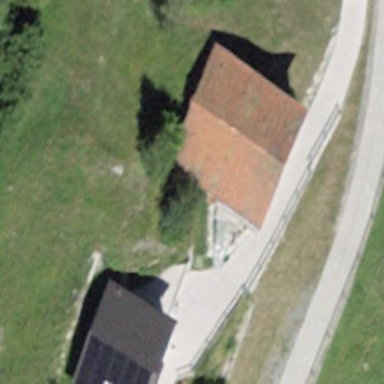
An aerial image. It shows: Shed.